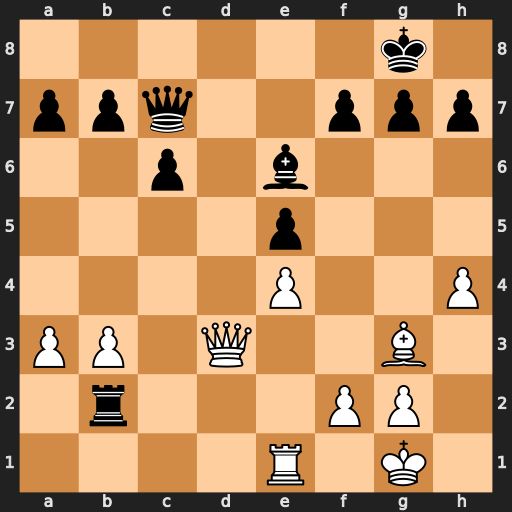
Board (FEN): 6k1/ppq2ppp/2p1b3/4p3/4P2P/PP1Q2B1/1r3PP1/4R1K1
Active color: w
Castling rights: -
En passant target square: -
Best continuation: Bxe5 Rxb3 Qxb3